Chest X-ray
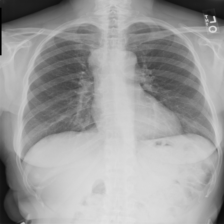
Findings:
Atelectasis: negative
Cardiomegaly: negative
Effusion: negative
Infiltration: negative
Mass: negative
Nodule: negative
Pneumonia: negative
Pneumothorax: negative
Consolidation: negative
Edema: negative
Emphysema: negative
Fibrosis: negative
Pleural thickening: negative
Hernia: negative